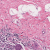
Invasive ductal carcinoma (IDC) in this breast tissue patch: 0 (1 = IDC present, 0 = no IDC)